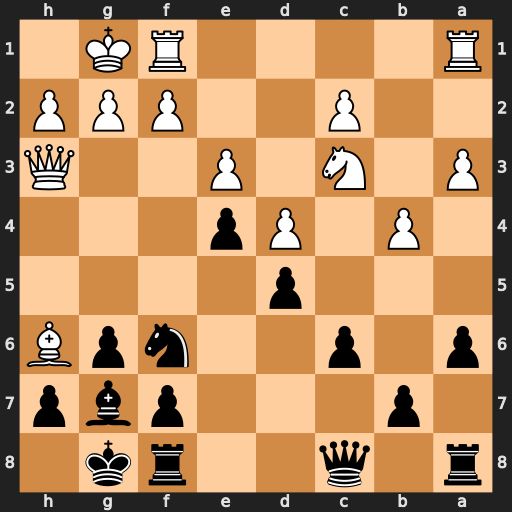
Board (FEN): r1q2rk1/1p3pbp/p1p2npB/3p4/1P1Pp3/P1N1P2Q/2P2PPP/R4RK1
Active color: b
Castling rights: -
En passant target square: -
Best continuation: Qxh3 gxh3 Bxh6